Question: Why do we shift by 2 the sign extended 16bit constant in branching instruction in MIPS? I am confused with this idea. What good does this shifting brings to the sign extended 16 bit constant. Here is the picture:

Regards
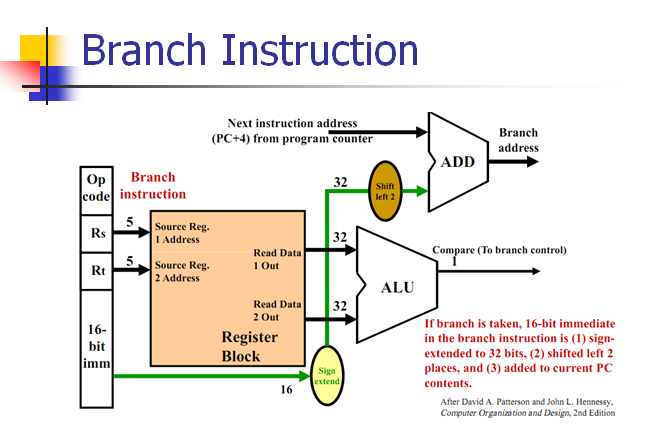
Answer: MIPS instructions are 32 bits = 4 bytes, so the branch offset is specified as a multiple of 4, i.e. a branch offset of 1 = 4 bytes. This enables a much larger range of branch offsets than if the offset were specified in bytes (as there would then be two redundant bits). Shifting left by 2 is the same as multiplying by 4, of course.